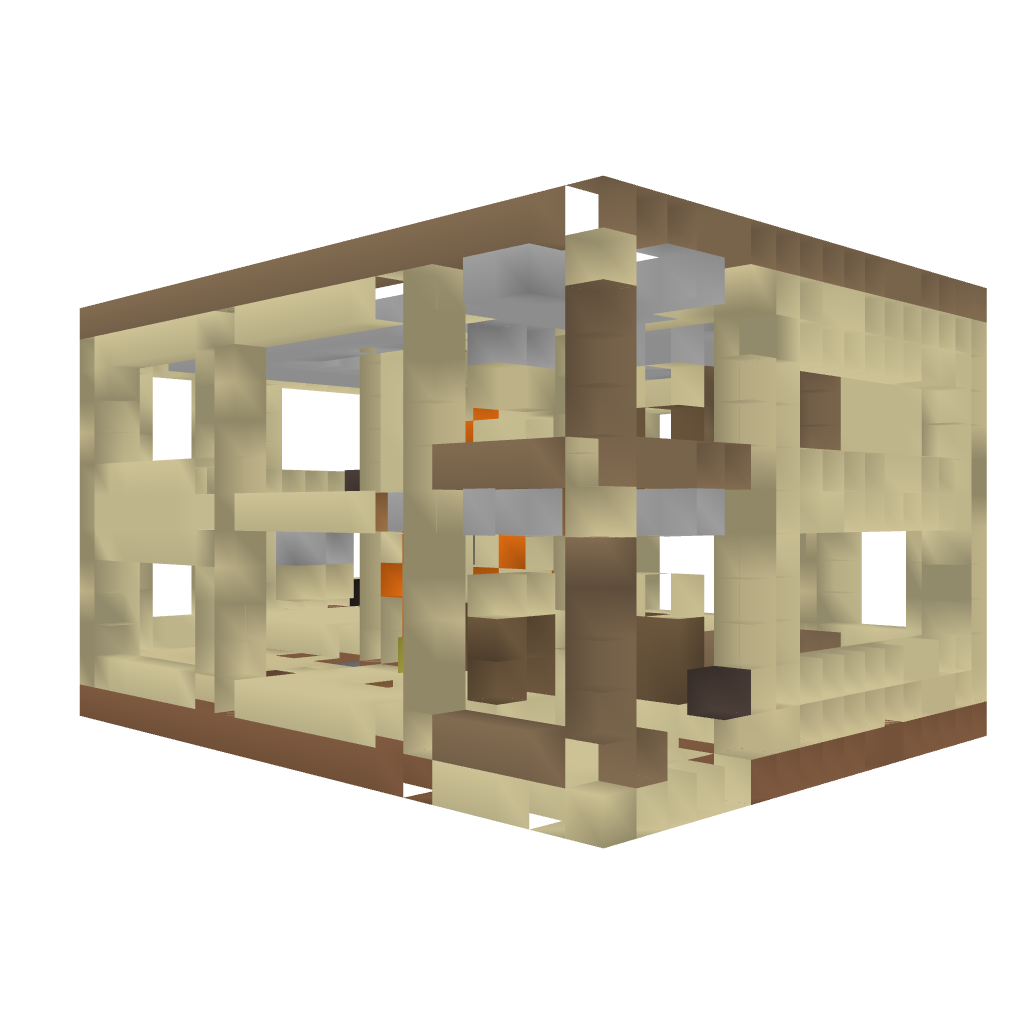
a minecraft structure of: Sandstone House